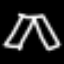
Label: pants